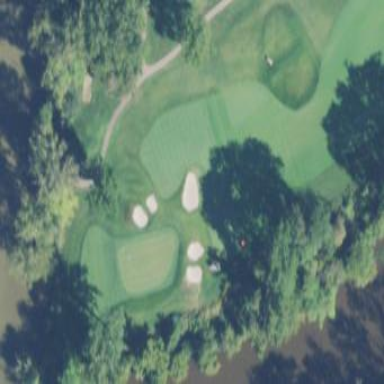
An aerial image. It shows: Picturesque scene of golf course with lateral water hazard.